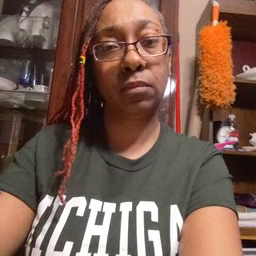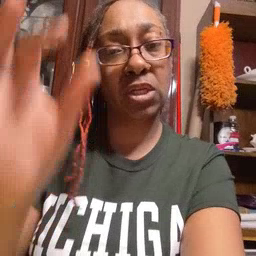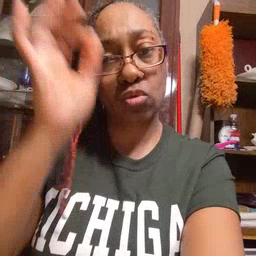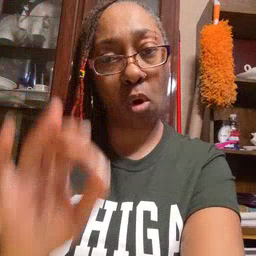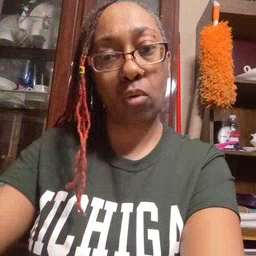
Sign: snow